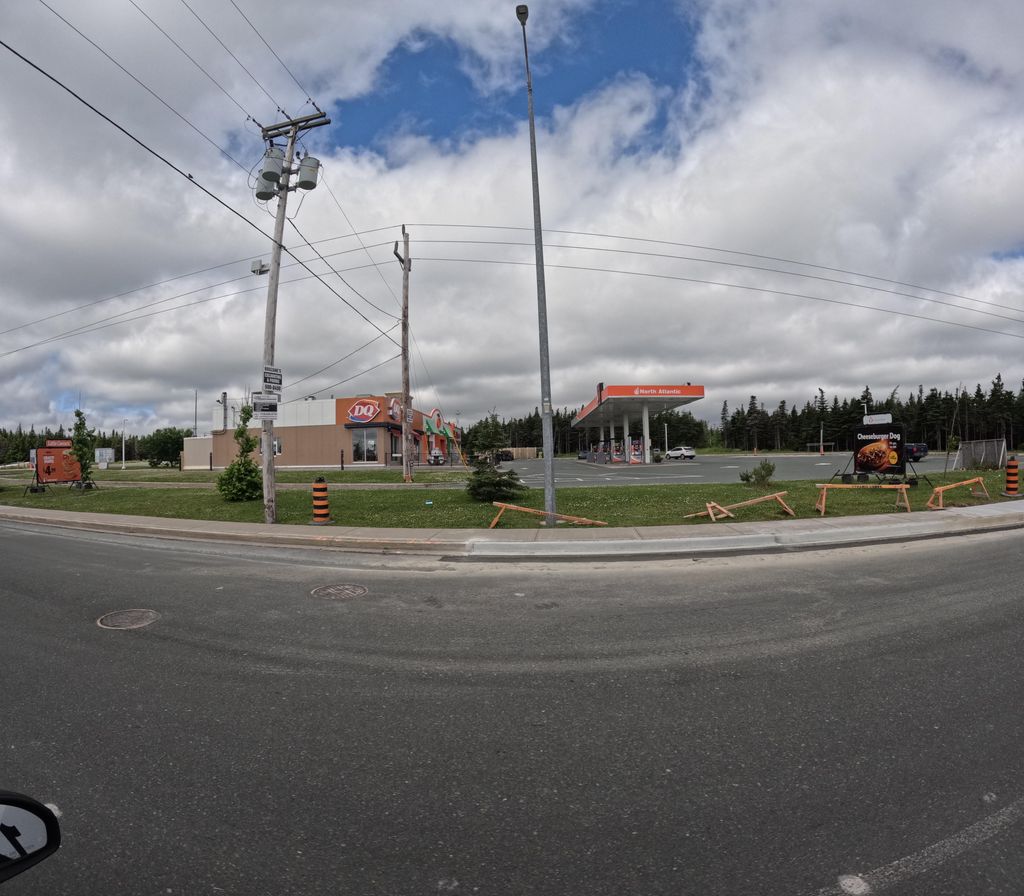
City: st_johns